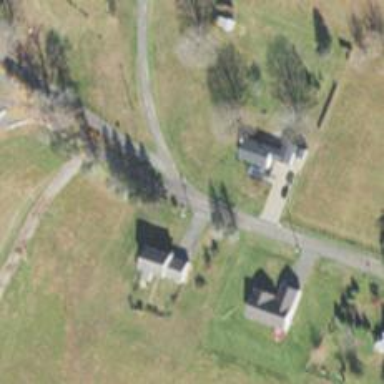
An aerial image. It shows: Residential road.